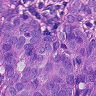
Metastatic tissue present: yes